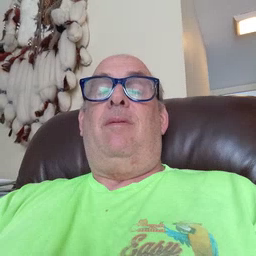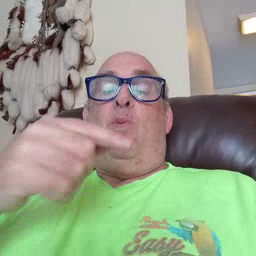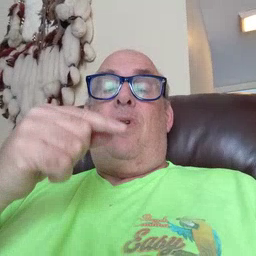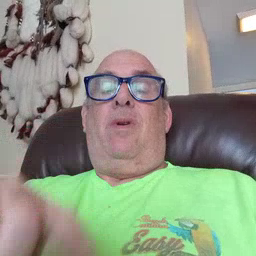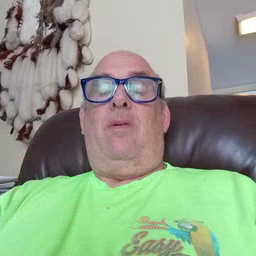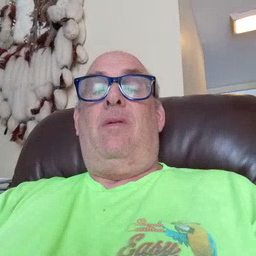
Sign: green